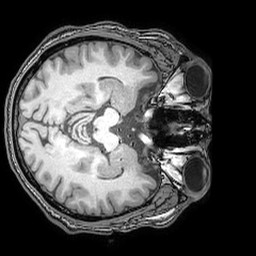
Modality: T1w
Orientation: axial
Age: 42
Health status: ill
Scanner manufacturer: philips
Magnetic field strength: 3 T
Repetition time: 0.007 s
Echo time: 0.0035 s